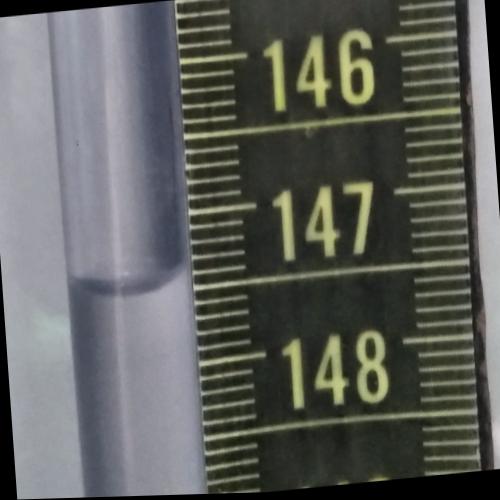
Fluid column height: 147.5 cm